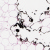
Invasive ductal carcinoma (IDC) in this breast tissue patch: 0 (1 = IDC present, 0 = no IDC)